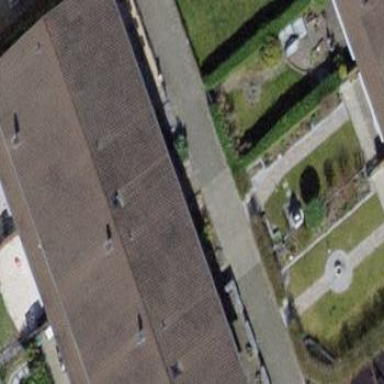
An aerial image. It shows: Terrace building.